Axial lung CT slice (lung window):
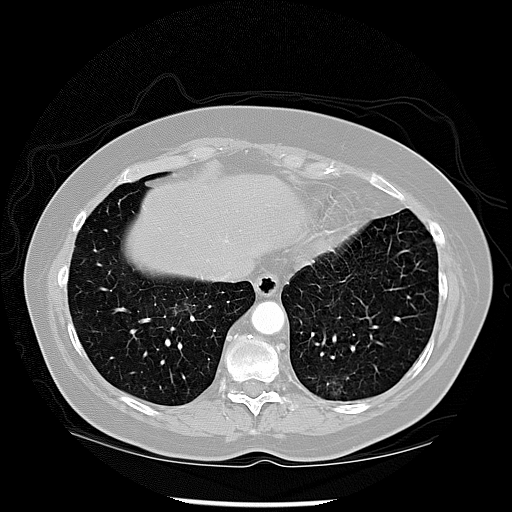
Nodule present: no